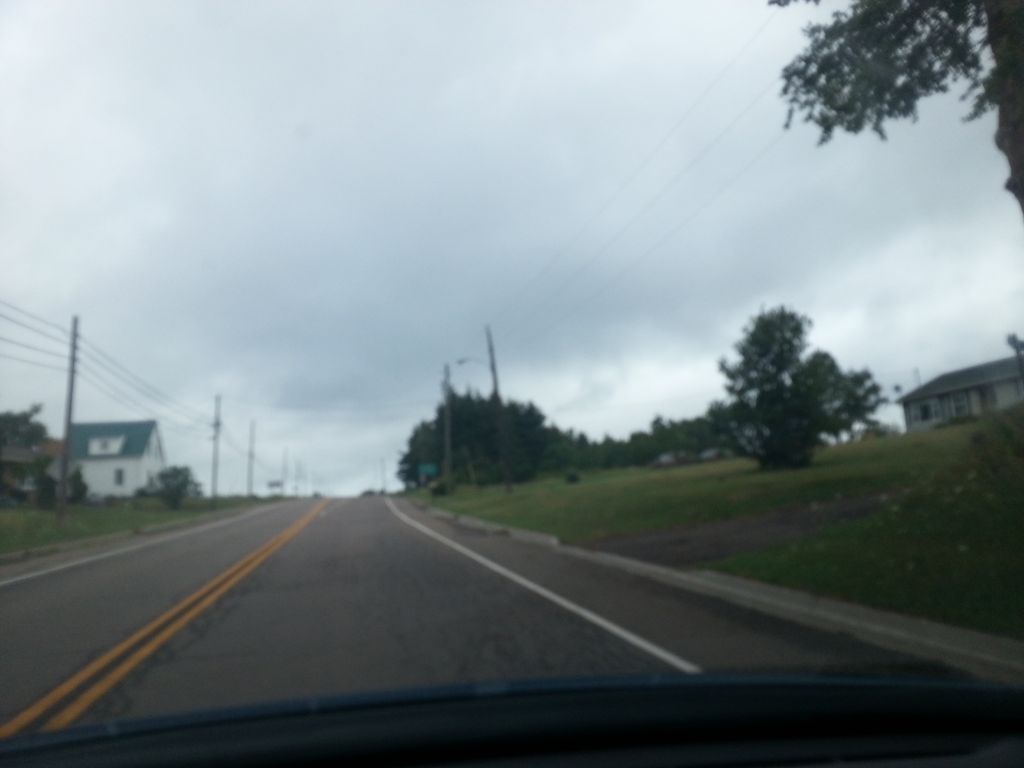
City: charlottetown